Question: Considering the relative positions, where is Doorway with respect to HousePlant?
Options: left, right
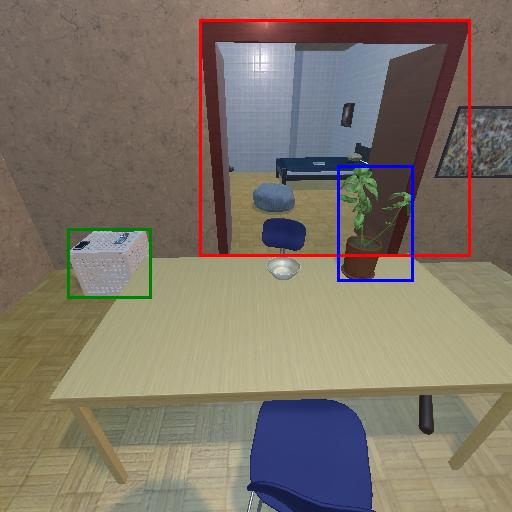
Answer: left